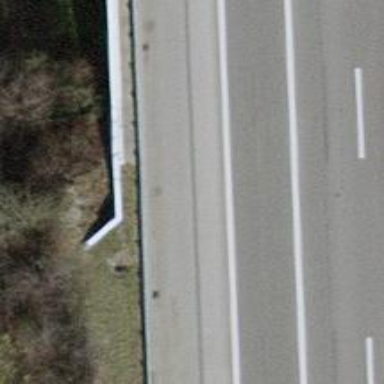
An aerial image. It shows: Asphalt bridge over motorway.